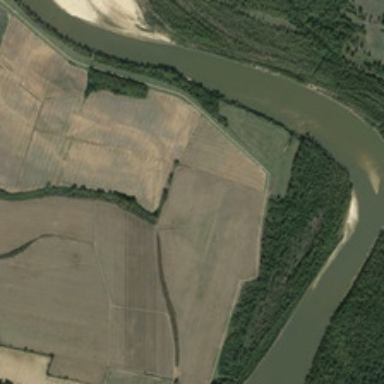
Many green plants and several pieces of farmlands are in two sides of a curved river .